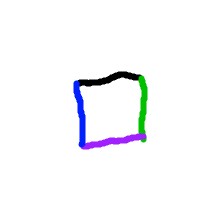
Shape: square